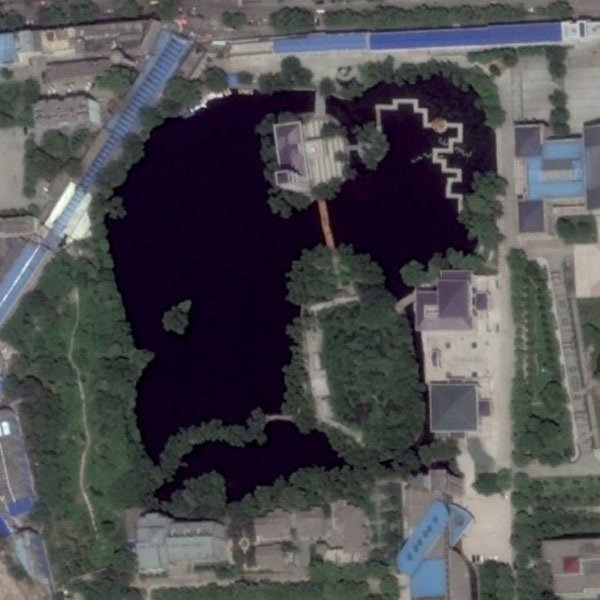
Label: Park